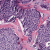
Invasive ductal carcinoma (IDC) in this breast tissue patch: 0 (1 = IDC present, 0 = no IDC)